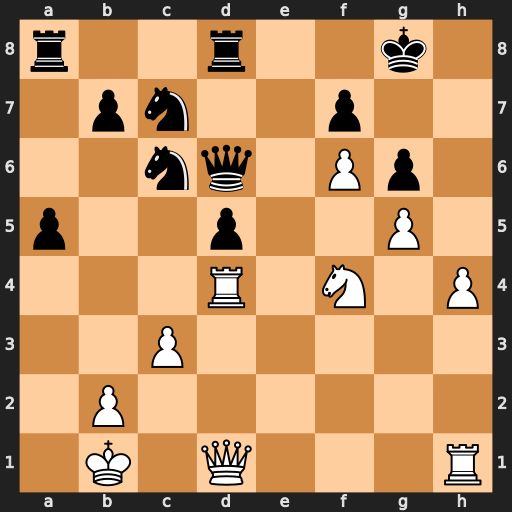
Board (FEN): r2r2k1/1pn2p2/2nq1Pp1/p2p2P1/3R1N1P/2P5/1P6/1K1Q3R
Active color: w
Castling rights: -
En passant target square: -
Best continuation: h5 Nxd4 hxg6